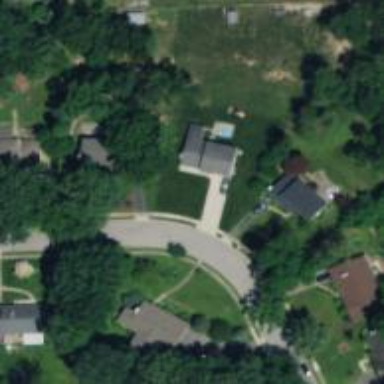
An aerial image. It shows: Residential road with separate asphalt sidewalk.